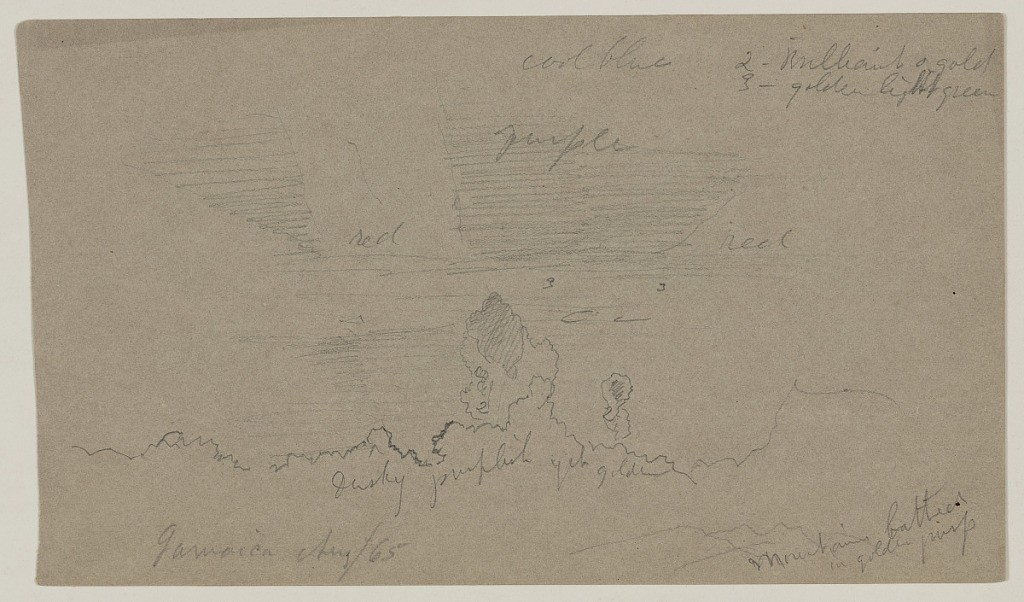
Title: Sunset with Sunbeams, Jamaica
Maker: Frederic Edwin Church, American, 1826–1900
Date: August 1865
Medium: Graphite on gray wove paper
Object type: Drawing
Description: Landscape and atmosphere sketch of backlit, billowing clouds at sunset above mountains in Jamaica. At center, a thunderhead rises above a line of puffy clouds, producing crepuscular rays (sunbeams) as it breaks apart the light of the setting sun. Above, two large beams emanate from behind the thunderhead in an otherwise dark sky.

Verso: Partial atmosphere sketch of clouds brightly illuminated by the light of the setting sun.